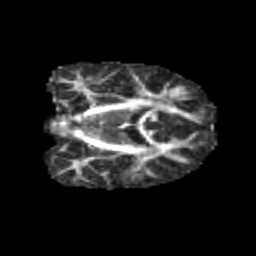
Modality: FA
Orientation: coronal
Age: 10
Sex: male
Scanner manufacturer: siemens
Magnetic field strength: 3 T
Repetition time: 3.8 s
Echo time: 0.07 s